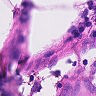
Metastatic tissue present: no